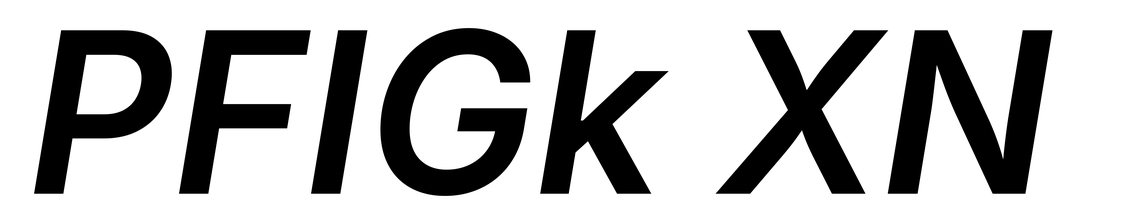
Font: Inter-Italic_SemiBold_Italic